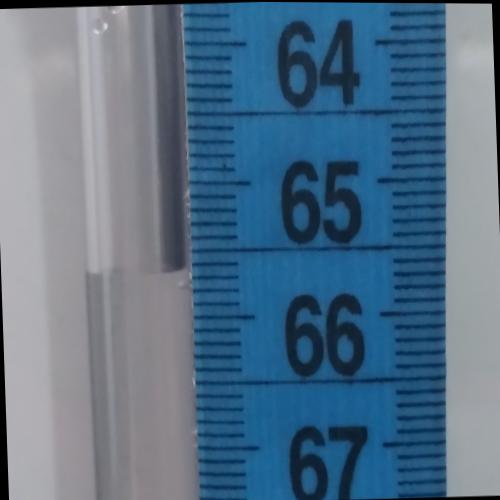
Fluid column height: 65.7 cm